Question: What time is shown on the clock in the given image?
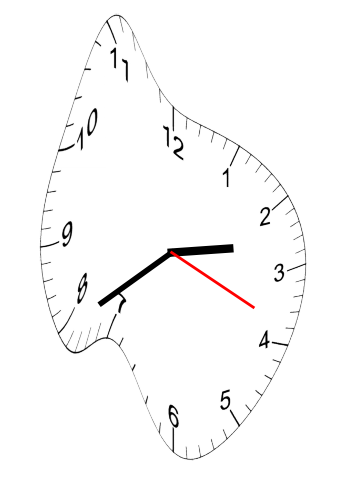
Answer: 02:39:19